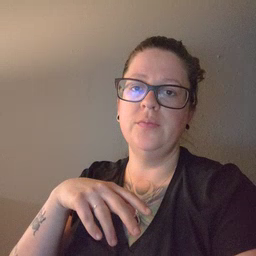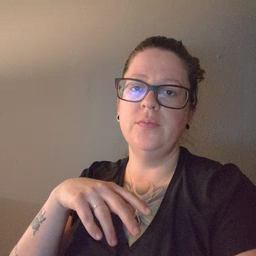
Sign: helicopter